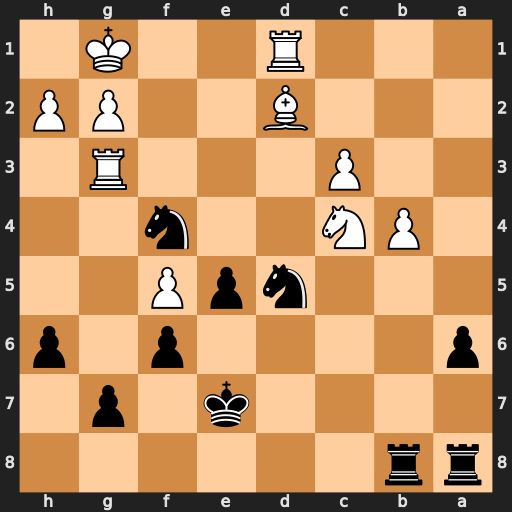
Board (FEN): rr6/4k1p1/p4p1p/3npP2/1PN2n2/2P3R1/3B2PP/3R2K1
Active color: b
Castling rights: -
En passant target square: -
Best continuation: Ne2+ Kf2 Nxg3